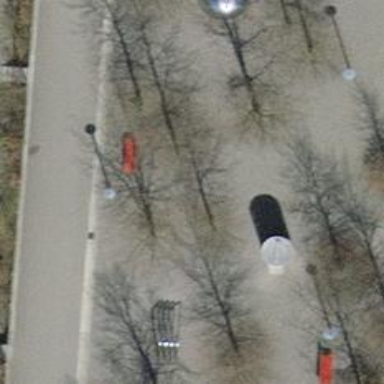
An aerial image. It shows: Urban tree of the genus Fagus with broadleaved leaves.